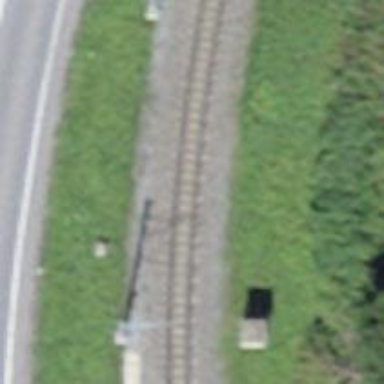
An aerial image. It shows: Narrow-gauge railway with electrified contact line.